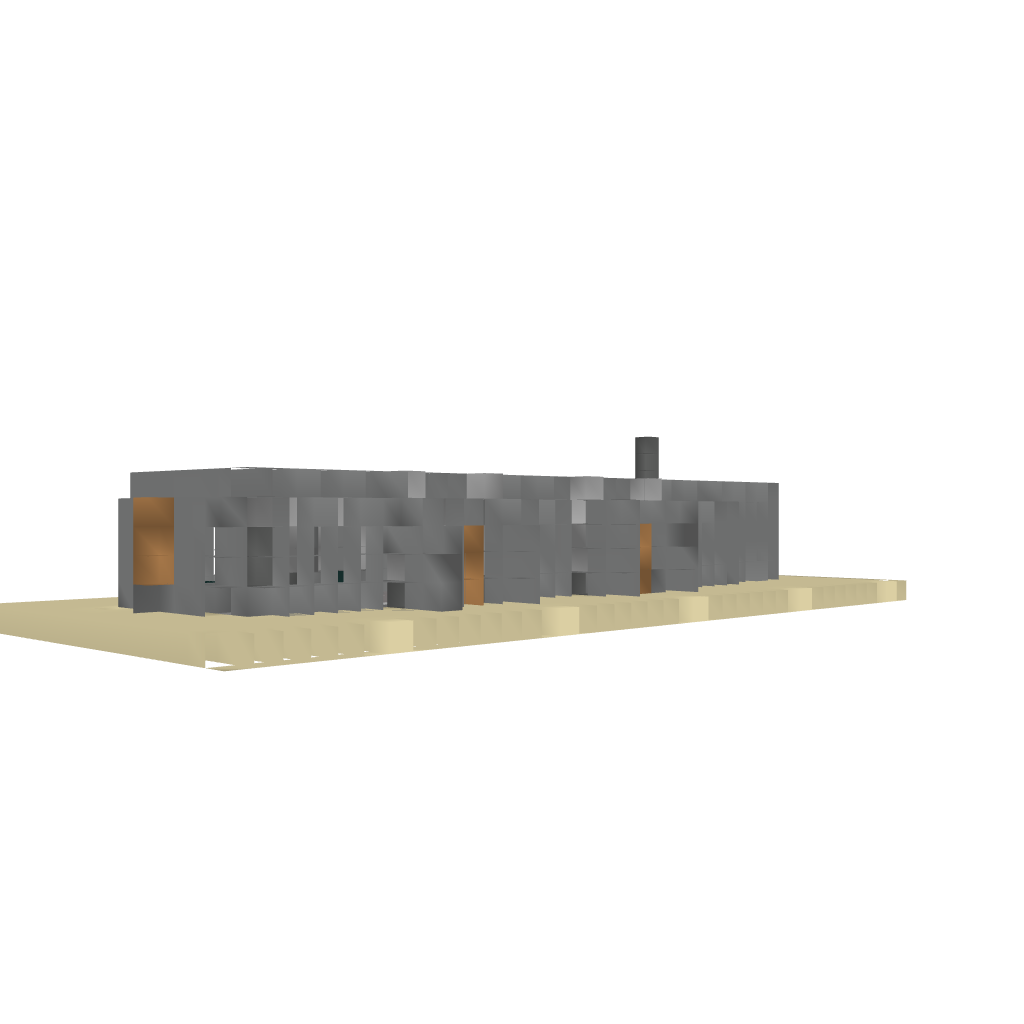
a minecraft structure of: Tutorial Room [Small]